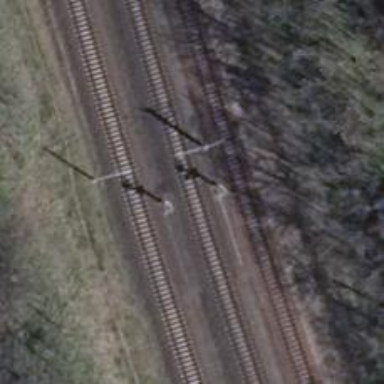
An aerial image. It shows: Railway signal.